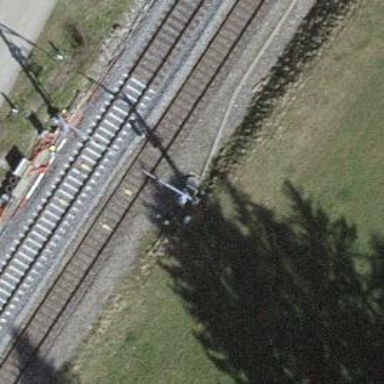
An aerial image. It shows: Railway signal.